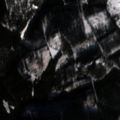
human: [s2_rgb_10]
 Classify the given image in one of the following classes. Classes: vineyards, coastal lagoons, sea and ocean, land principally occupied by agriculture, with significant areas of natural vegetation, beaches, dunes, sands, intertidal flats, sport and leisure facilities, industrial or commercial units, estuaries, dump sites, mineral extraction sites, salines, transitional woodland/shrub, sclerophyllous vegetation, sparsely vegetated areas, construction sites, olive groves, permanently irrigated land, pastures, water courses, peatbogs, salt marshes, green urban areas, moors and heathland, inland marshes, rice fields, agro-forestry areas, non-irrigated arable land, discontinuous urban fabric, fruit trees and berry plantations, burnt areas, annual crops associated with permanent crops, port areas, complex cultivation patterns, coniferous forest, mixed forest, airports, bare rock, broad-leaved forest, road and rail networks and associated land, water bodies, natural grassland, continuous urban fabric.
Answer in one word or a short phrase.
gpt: coniferous forest, natural grassland, moors and heathland